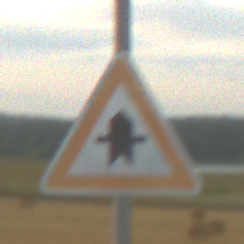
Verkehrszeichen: Vorfahrt
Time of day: SunriseSunset
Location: Outdoor (RoadRail)
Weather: PartlyCloudy
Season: NotSpecified
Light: Natural